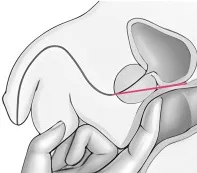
Operative images. Cystoscopy revealed a sharp sewing needle lodged in the posterior urethra mucosa (A).
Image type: radiology (x_ray)